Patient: sex F, age 54
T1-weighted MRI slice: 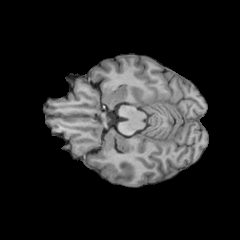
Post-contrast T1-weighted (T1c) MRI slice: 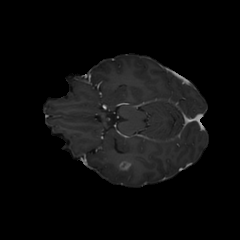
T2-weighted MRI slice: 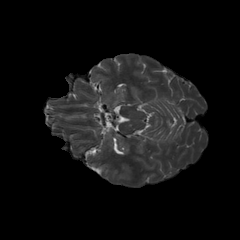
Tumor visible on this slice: yes
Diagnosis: Glioblastoma, IDH-wildtype
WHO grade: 4